Question: I am trying to understand Asynchronous Interrupt handling in kernel, ofcourse through the legendary Understanding the Linux Kernel.
In this process how and who will trigger Kernel Interrupt Handler?
I would like some one to help me correcting this and to clarify my question on
1)How and Who trigger Kernel Interrupt Handler?
2)How to define new or change existing hardware interrupt handlers?
Thank you in Advance!
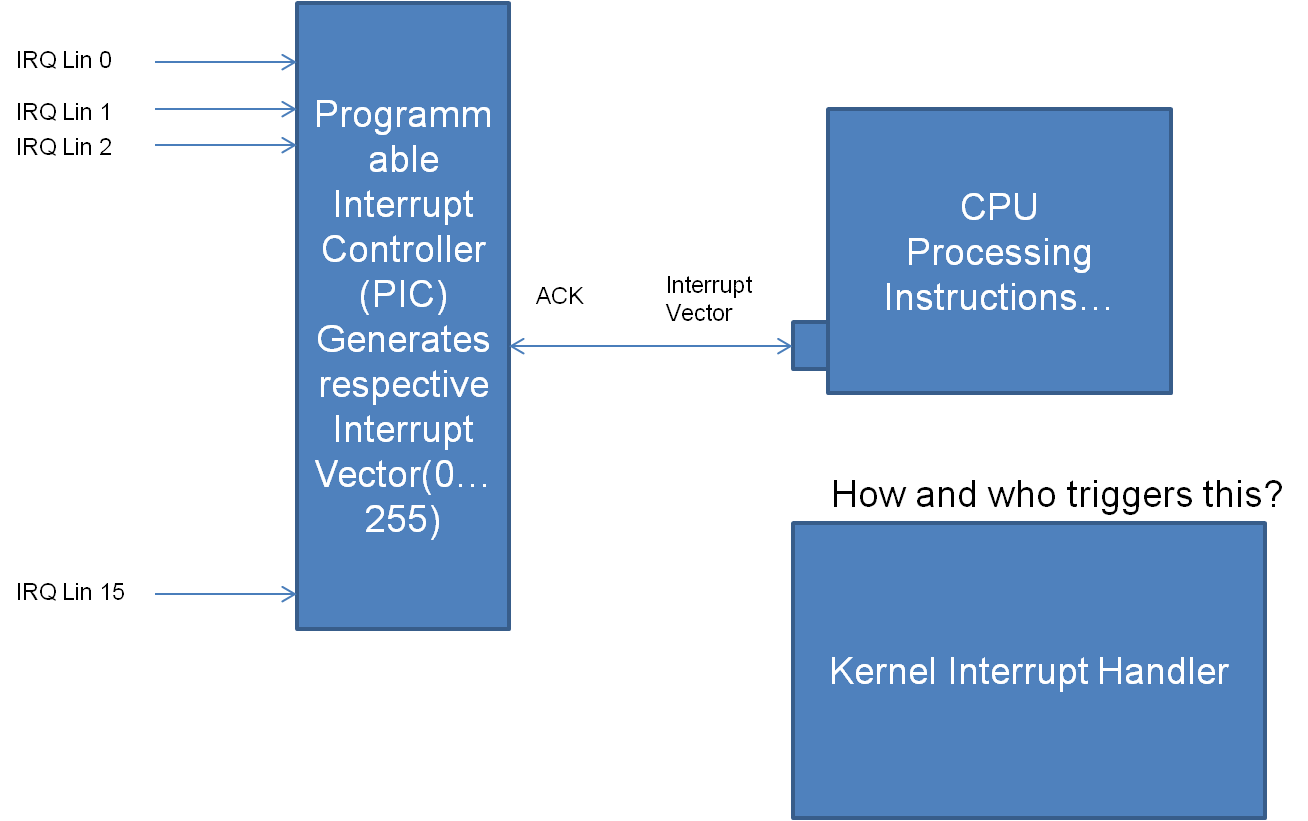
Answer:
This picture from Robert Love's "Linux Kernel Development" pretty well describes path of interrupt. Processor interrupts the kernel in the predefined enty point 'do_IRQ()'. If there is corresponding interrupt handler, it will get executed.
To handle interrupt, you should register your interrupt handler with 'request_irq()'.